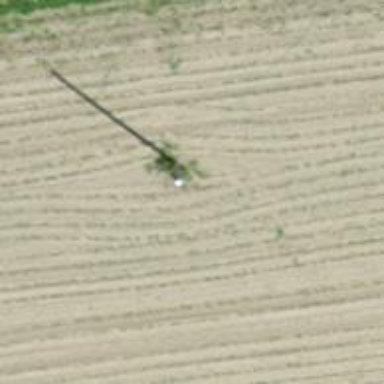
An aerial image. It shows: Power pole.